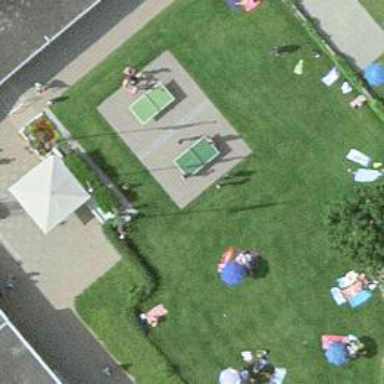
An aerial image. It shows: Pitch for leisure activities.